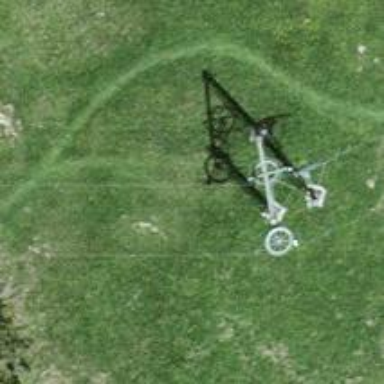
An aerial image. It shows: Pylon for aerialway.